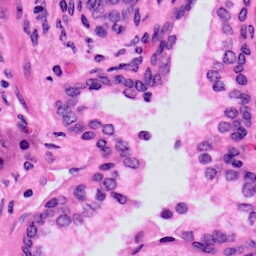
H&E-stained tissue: Prostate